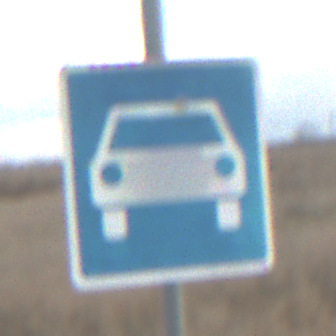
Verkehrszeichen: Kraftfahrstrasse
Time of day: SunriseSunset
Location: Outdoor (RoadRail)
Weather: PartlyCloudy
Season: NotSpecified
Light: Natural